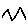
Label: zigzag